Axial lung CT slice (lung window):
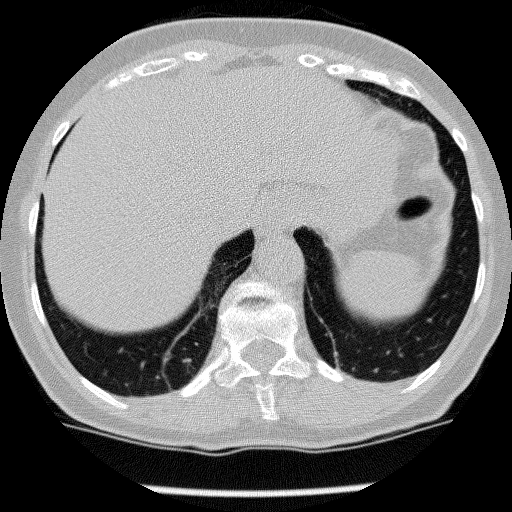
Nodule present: no